Question: I know this may sound stupid but I am getting this issue for many days. As far I have observed, I am not repeating any Question.
In some of my classes, when I try to add new method or copy code from an other class, I get NoClassDefFoundError. More interesting is that I change code in 3rd or 4th Activity but I am getting this error on Splash Activity. I am not adding any new library. Just simple adding a new method or copying code from other classes, I get this app crash. For now it is happening to a few classes.
As I am not adding any new library, does it has something to do with my PC or Android Studio? Or I have something wrong with my project?
Here is my dependencies list:
'''
dependencies {
compile fileTree(dir: 'libs', include: ['*.jar'])
compile 'com.android.support:appcompat-v7:22.0.0'
compile 'com.nineoldandroids:library:2.4.0'
compile 'com.squareup.picasso:picasso:2.5.0'
compile 'com.google.android.gms:play-services:7.3.0'
compile files('libs/isoparser-1.0.6.jar')
compile files('libs/aspectjrt-1.7.3.jar')
compile 'com.facebook.android:facebook-android-sdk:4.1.2'
compile 'org.twitter4j:twitter4j-core:4.0.3'
compile 'com.amazonaws:aws-android-sdk-s3:2.2.1'
compile 'com.amazonaws:aws-android-sdk-core:2.2.1'
}
'''

And here is the error:
'''
06-25 13:20:36.247 21879-21879/com.ali.myapp E/AndroidRuntime: FATAL EXCEPTION: main
java.lang.NoClassDefFoundError: com.ali.myapp.SplashActivity$1$1
at com.ali.myapp.SplashActivity$1.run(SplashActivity.java:47)
at android.os.Handler.handleCallback(Handler.java:615)
at android.os.Handler.dispatchMessage(Handler.java:92)
at android.os.Looper.loop(Looper.java:137)
at android.app.ActivityThread.main(ActivityThread.java:4745)
at java.lang.reflect.Method.invokeNative(Native Method)
at java.lang.reflect.Method.invoke(Method.java:511)
at com.android.internal.os.ZygoteInit$MethodAndArgsCaller.run(ZygoteInit.java:786)
at com.android.internal.os.ZygoteInit.main(ZygoteInit.java:553)
at dalvik.system.NativeStart.main(Native Method)
'''
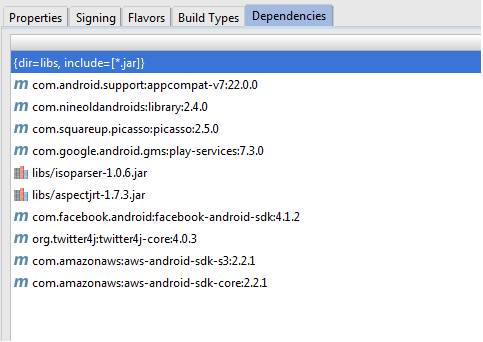
Answer: If following steps mentioned in the answer by @CodeProcessor doesn't solve your issue, check and confirm that you are not duplicating any library in "libs" folder and gradle file.
For example if you have a .jar file in libs folder with name "isoparser-1.0.6.jar" and you are using 'compile 'isoparser-1.0.6.jar'' instead of 'compile files('libs/isoparser-1.0.6.jar')', this will also cause 'NoClassDefFoundError'.